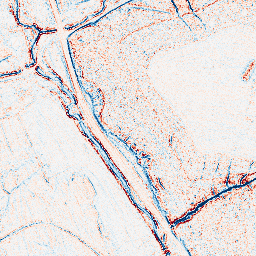
Category: edge_preserving
Decomposition family: bilateral
Decomposition parameters: d: 5
sigma_color: 150
sigma_space: 25
Upsampling method: sinc_hamming
Upsampling parameters: scale: 4
kernel_size: 16
Upsampling scale: 4